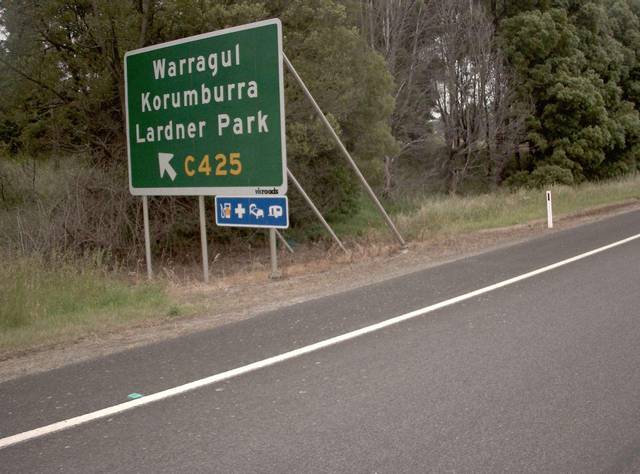
Region: Australia
Coordinates: -38.172, 145.937